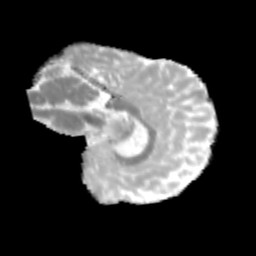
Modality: MD
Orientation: sagittal
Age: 11
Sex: male
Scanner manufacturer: siemens
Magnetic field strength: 3 T
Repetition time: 3.8 s
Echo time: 0.07 s